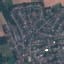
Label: Residential